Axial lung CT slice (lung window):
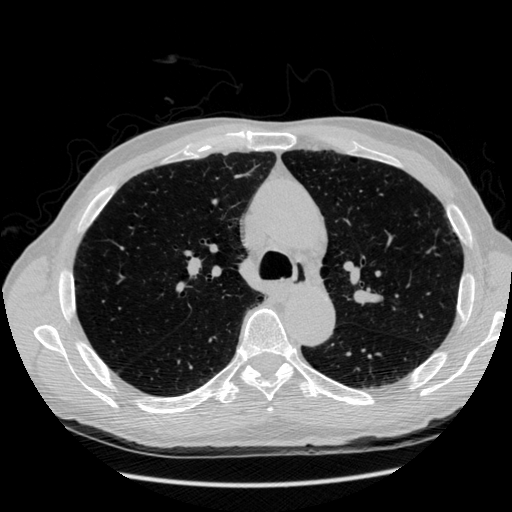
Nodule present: no